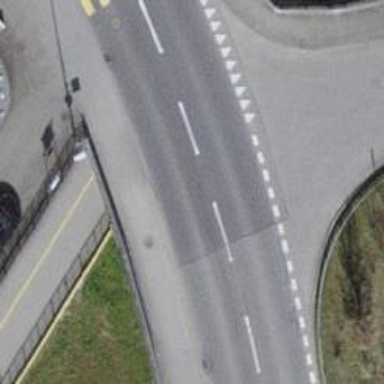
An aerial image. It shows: Unclassified road with bridge that has separate sidewalks on both sides.